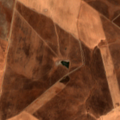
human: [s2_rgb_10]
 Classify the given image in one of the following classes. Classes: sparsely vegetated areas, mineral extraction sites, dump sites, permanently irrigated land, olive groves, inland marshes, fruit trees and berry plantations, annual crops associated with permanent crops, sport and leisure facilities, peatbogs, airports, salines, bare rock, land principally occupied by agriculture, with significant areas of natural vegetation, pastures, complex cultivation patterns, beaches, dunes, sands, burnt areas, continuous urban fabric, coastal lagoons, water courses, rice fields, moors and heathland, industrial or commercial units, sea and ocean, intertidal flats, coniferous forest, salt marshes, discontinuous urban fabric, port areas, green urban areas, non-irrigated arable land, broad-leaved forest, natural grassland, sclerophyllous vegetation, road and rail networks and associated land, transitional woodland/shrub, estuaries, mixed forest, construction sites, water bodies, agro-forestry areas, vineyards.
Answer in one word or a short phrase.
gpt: non-irrigated arable land